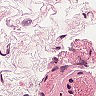
Metastatic tissue present: no